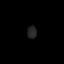
Tissue: prostate
Cell type: T cells
Senescence score: 0.3315
Nuclear area (px): 117
Mean DAPI intensity: 36.35